Question: When I add UISearchBar to UITableView, I can't put the other ui controls to header.
How to make UITableView Header like Evernote?

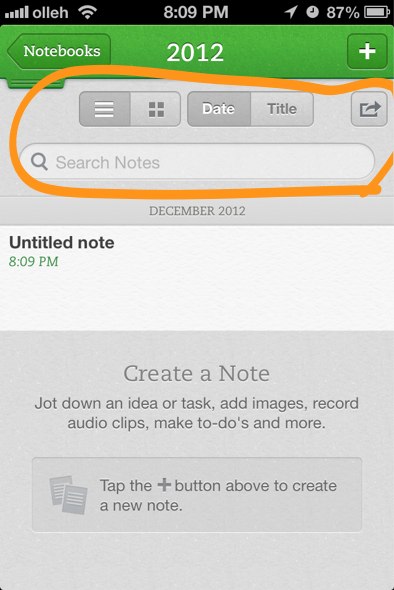
Answer: Thats a separate view that been added as header to the table view. Plus there are controls with slight modification too. First two are segment controls. 3rd you can create as custom UIButton with that background image for UIControlStateNormal. Then add the searchbar. implementation of that will totally depend on your requirements. Linking up IBAction methods in IB is one of the ways.